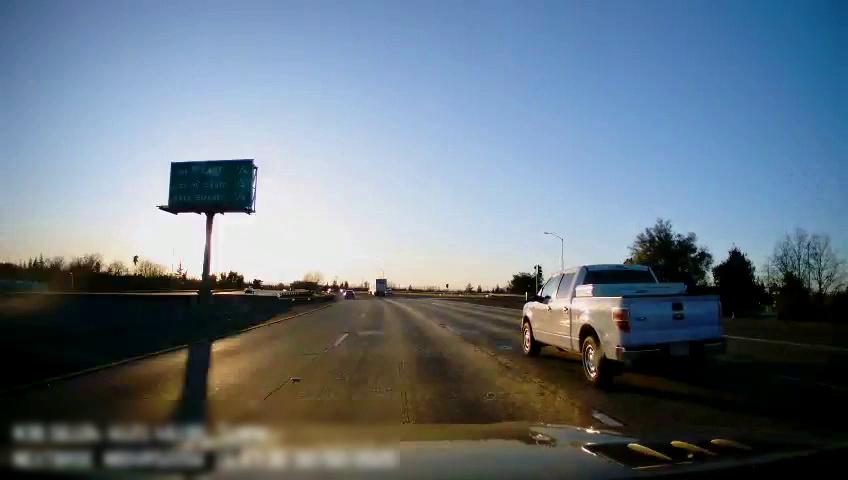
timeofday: Day
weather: Sunny
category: Drivable Space
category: Vehicles | Truck
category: Vehicles | Car
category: Vehicles | Car
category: Vehicles | Truck
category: Lanes | Alternate Lane
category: Lanes | Current Lane
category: Lanes | Current Lane
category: Lanes | Alternate Lane
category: Lanes | Alternate Lane
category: Traffic | Lights
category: Traffic | Signs